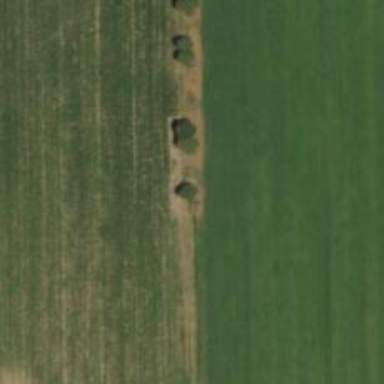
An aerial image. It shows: Row of trees in natural setting.